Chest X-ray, AP view. Patient: 55 years old, sex M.
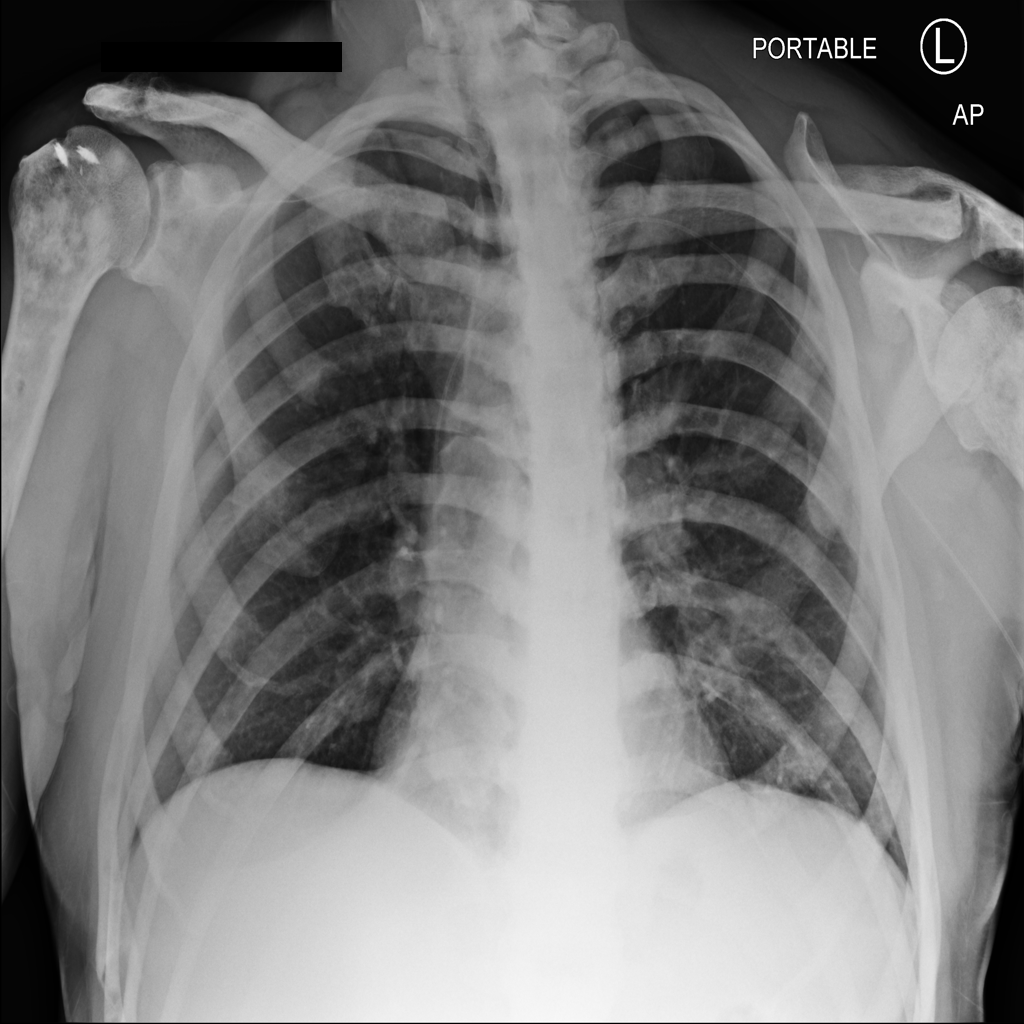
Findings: No Finding